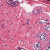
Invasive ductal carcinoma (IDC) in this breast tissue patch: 0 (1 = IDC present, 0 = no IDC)